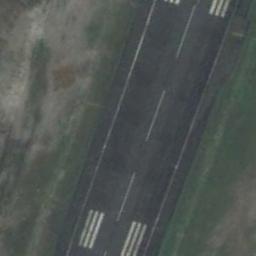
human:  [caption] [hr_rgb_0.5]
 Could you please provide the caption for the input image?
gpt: There is a green lawn next to the runway, With white dashes of varying thickness on the runway .

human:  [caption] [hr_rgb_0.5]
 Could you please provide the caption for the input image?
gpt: The runway is on the grass next to the bare land .

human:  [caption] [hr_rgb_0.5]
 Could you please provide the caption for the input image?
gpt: The grass is beside the runway .

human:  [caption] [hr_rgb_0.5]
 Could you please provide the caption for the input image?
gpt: The runway goes through the lawn and several touchdown zone markings are on the runway .

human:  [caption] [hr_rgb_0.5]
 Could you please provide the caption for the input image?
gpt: There are green meadows beside the runway .